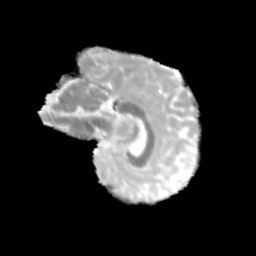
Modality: MD
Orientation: sagittal
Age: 11
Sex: male
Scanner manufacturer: siemens
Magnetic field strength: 3 T
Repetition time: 3.8 s
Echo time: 0.07 s